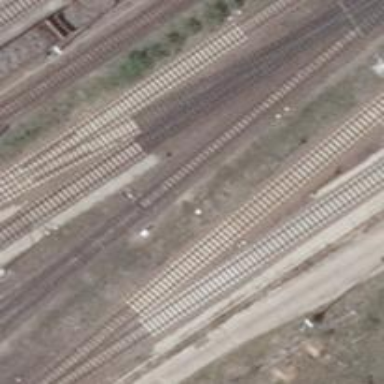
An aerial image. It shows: Railway switch.